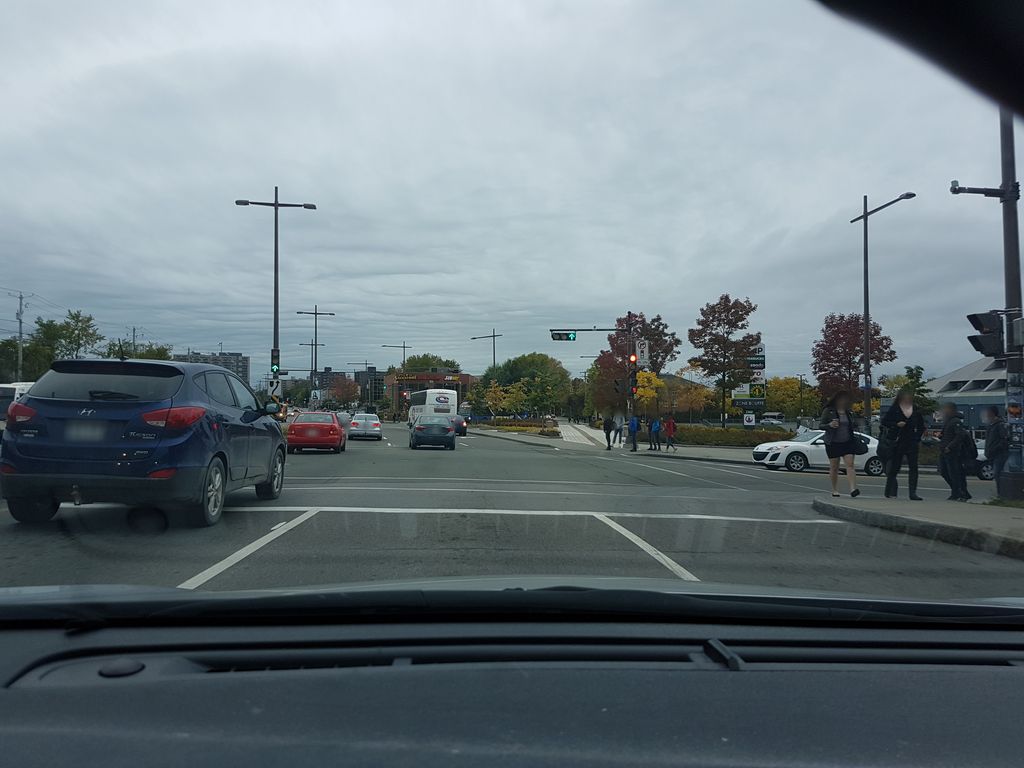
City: quebec_city